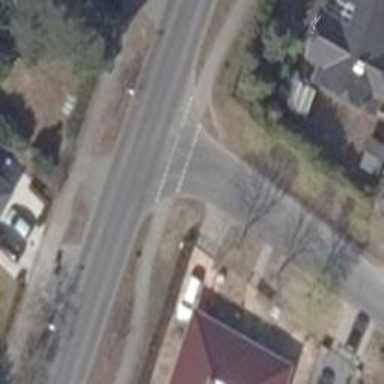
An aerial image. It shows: Uncontrolled crossing on the road.